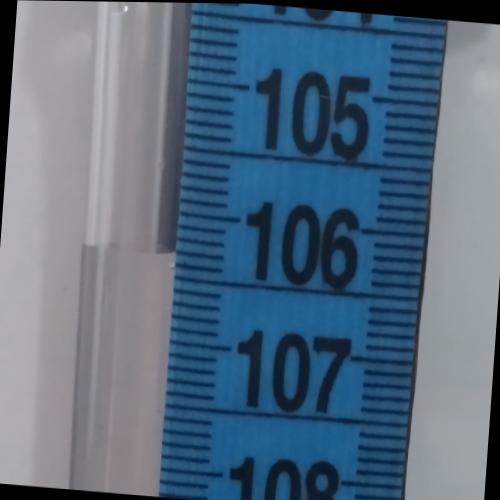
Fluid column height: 106.3 cm